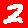
Digit: 2